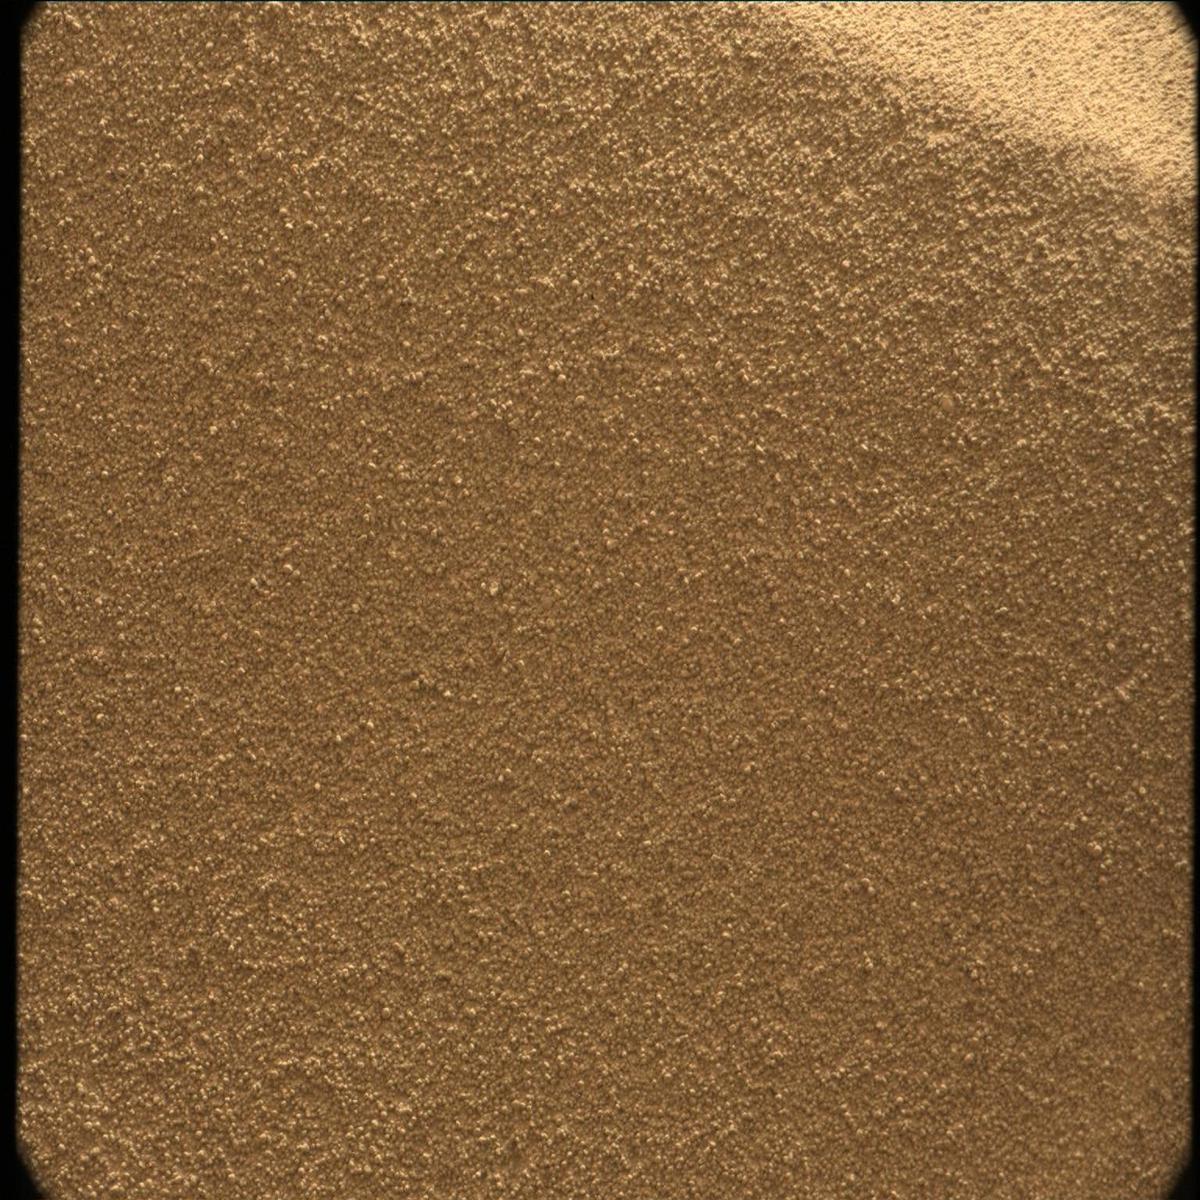
Terrain classes present: Sand / Soil